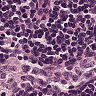
Metastatic tissue present: no